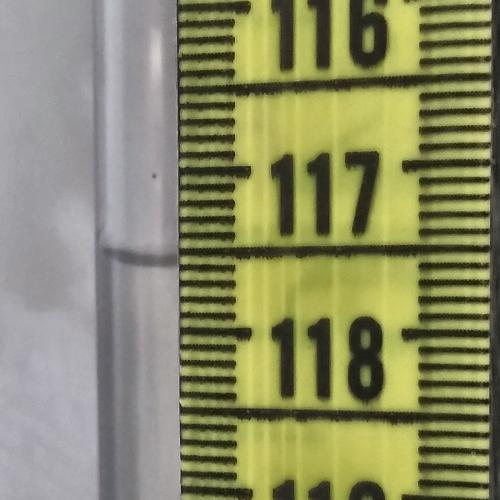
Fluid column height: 117.6 cm